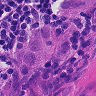
Metastatic tissue present: yes